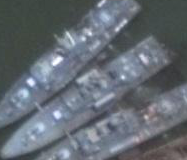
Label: combat